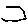
Label: hexagon